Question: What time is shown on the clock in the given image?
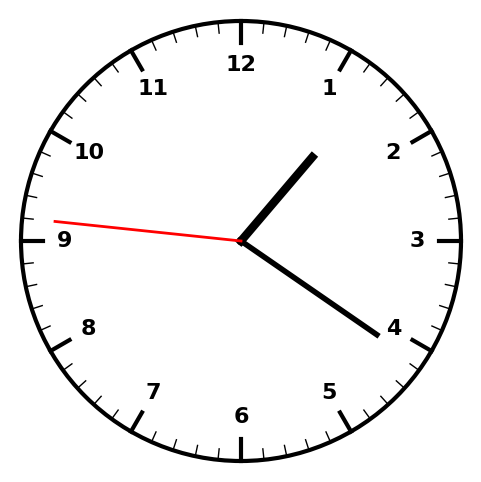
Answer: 01:20:46